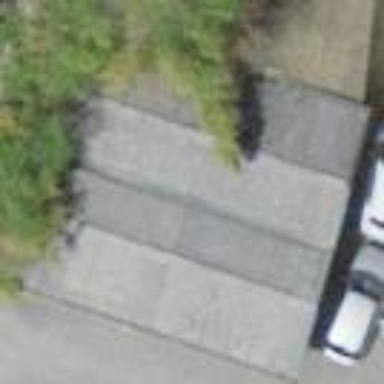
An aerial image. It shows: Shed.